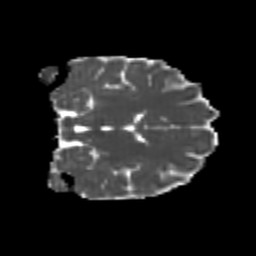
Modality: MD
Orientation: coronal
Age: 20
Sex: female
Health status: healthy
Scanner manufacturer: philips
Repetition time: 7.386 s
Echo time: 0.08599 s